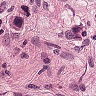
Metastatic tissue present: yes